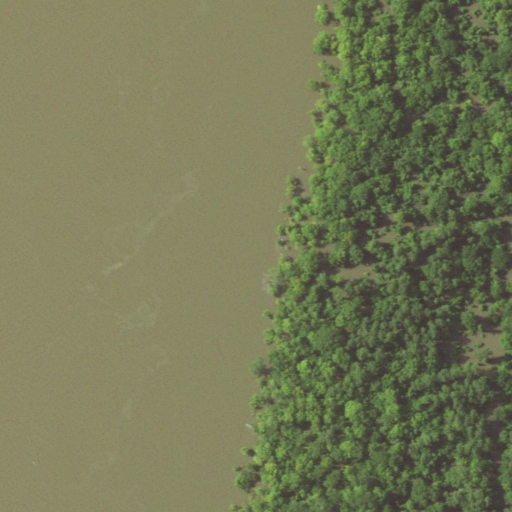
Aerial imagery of levee in Louisiana named Greenwood Bend Revetment containing open water, woody wetlands, deciduous forest, open development, herbaceous wetlands, and pasture